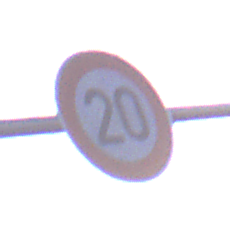
Verkehrszeichen: Geschwindigkeit20
Umgebung: Outdoor, Nature
Tageszeit: SunriseSunset
Wetter: Clear
Licht: Natural
Jahreszeit: NotSpecified
Kontrast: LowContrast